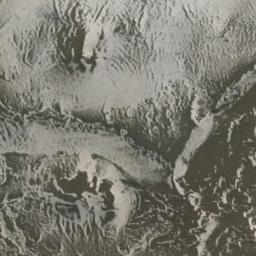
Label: desert